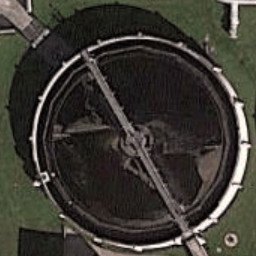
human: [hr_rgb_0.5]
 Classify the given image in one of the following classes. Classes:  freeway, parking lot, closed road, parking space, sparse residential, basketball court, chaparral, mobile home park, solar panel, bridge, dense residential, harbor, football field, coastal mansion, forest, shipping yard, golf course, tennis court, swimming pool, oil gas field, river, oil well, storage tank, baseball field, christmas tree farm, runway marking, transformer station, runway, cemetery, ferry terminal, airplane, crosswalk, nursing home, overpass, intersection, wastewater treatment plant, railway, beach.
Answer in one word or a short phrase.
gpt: wastewater treatment plant